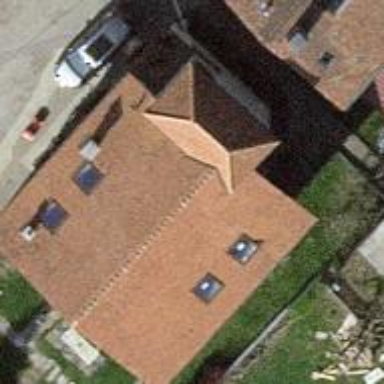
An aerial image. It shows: Simple and straightforward house.